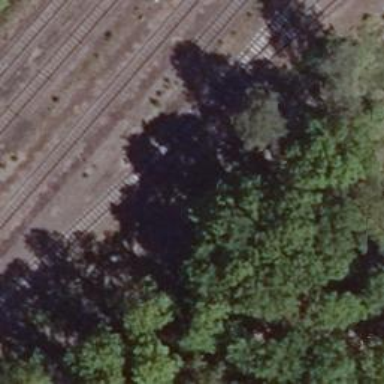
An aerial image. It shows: Railway switch.